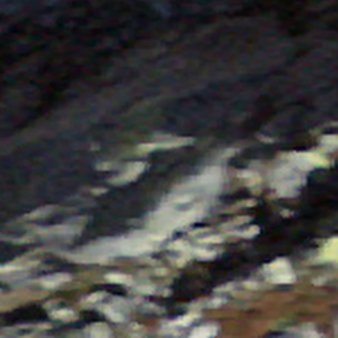
Label: other